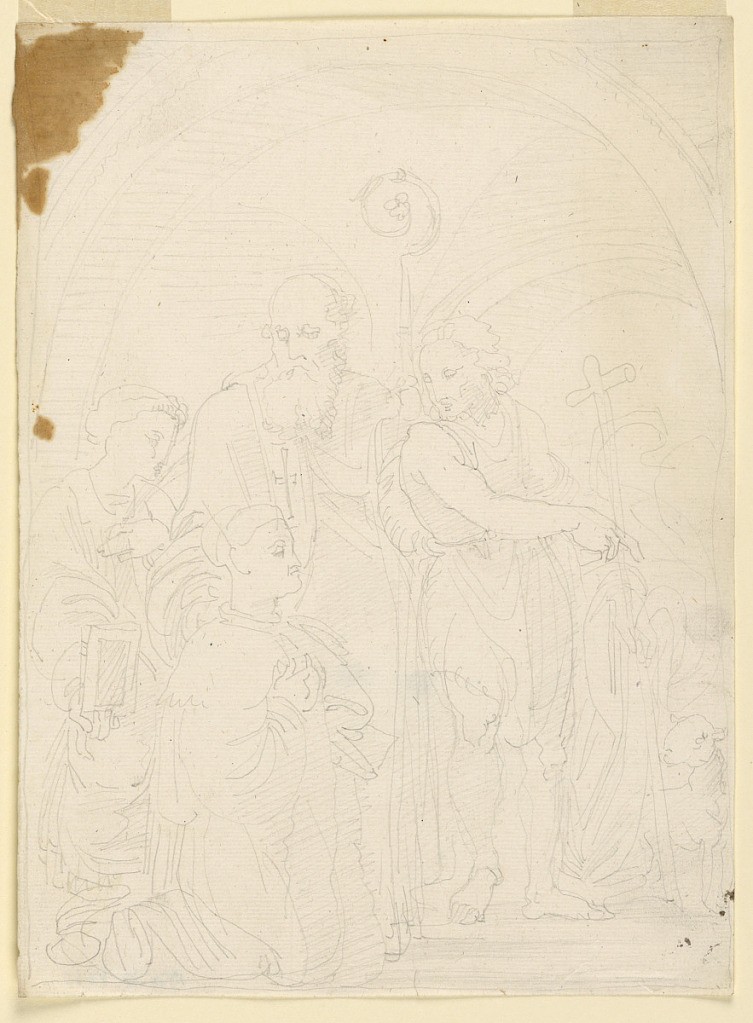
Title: Saint John the Baptist, A Saint Bishop (Porbably One of the Doctors), and Two Devouts
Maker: Fortunato Duranti, Italian, 1787 - 1863
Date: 1820–1850
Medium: Graphite on paper
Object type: Drawing
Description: At right, Saint John, standing, and pointing at the lamb beside him, addressing a kneeling devout at left, probably a woman. Behind her stands the bishop, without headgear, carrying the pastoral staff in his left hand and leaning his right hand against the shoulder of the woman. Outer-most, at left, is a kneeling girl, with a book in her right hand. T he scenery represents a vaulted structure, with two openings at the back. Framing line.